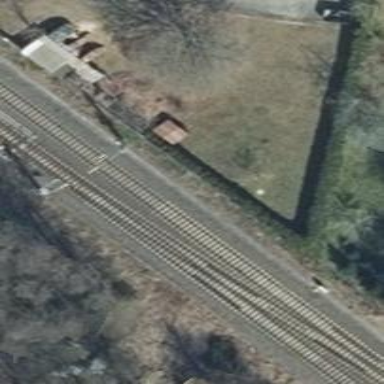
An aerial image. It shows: Railway with electrified contact lines.